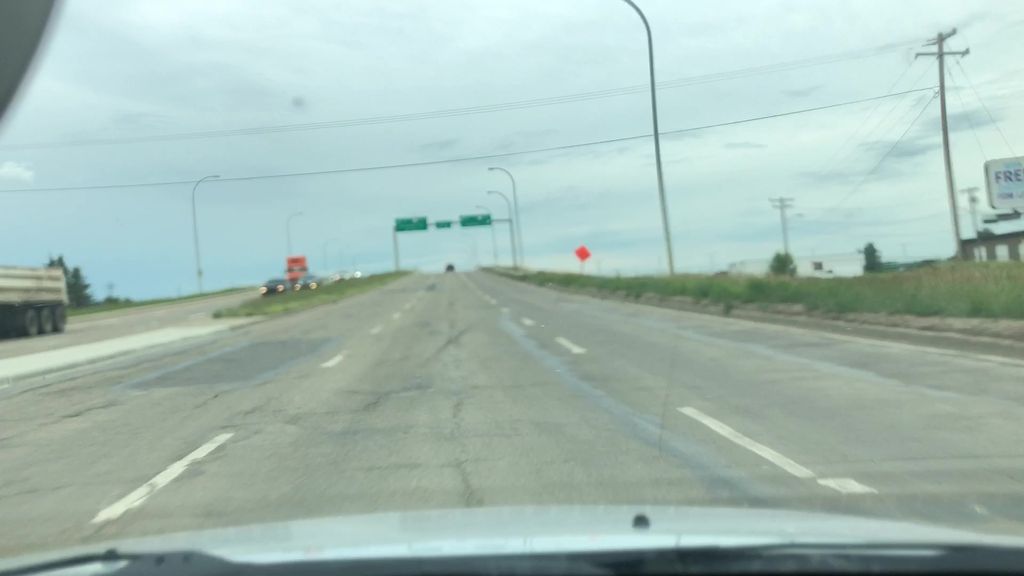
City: edmonton